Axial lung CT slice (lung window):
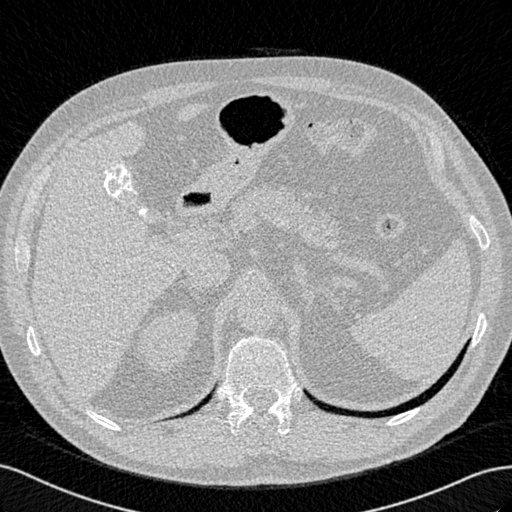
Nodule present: no